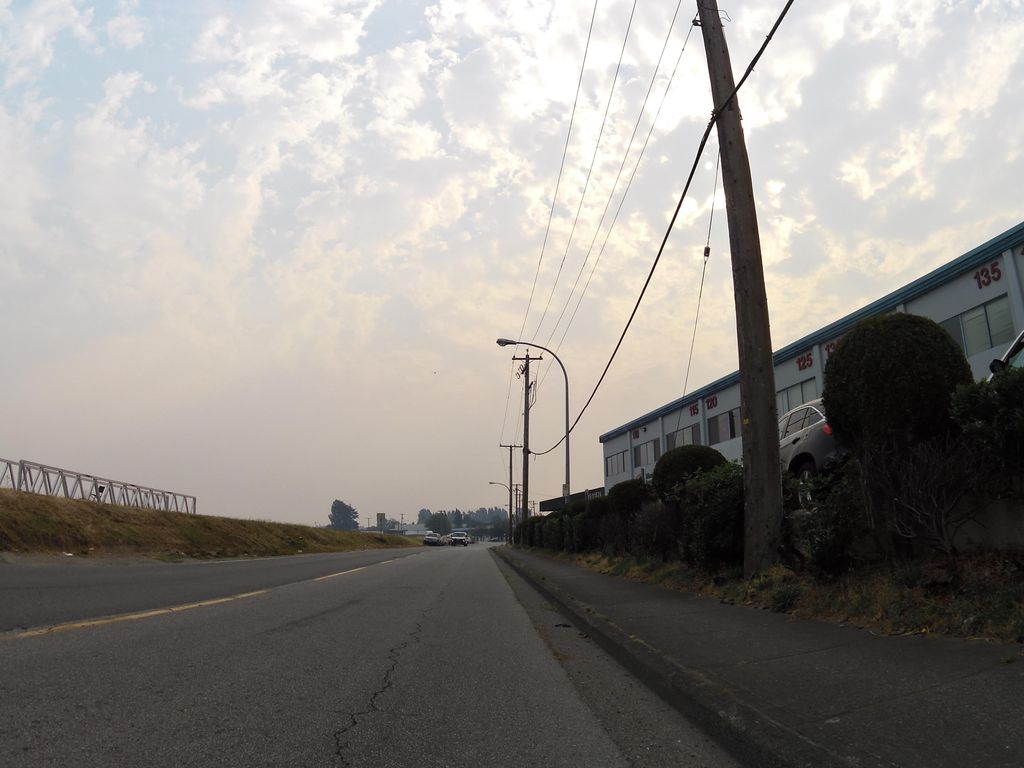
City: vancouver